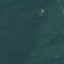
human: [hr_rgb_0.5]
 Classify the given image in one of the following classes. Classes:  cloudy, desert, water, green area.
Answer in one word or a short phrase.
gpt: green area